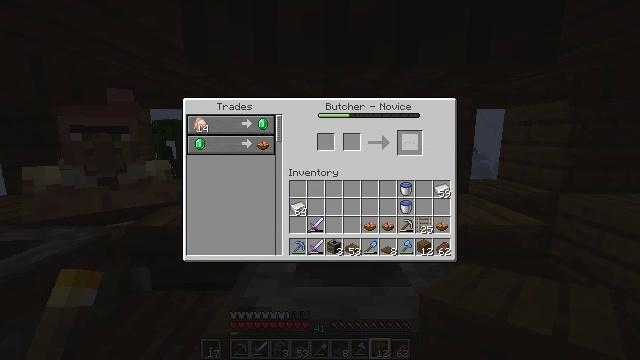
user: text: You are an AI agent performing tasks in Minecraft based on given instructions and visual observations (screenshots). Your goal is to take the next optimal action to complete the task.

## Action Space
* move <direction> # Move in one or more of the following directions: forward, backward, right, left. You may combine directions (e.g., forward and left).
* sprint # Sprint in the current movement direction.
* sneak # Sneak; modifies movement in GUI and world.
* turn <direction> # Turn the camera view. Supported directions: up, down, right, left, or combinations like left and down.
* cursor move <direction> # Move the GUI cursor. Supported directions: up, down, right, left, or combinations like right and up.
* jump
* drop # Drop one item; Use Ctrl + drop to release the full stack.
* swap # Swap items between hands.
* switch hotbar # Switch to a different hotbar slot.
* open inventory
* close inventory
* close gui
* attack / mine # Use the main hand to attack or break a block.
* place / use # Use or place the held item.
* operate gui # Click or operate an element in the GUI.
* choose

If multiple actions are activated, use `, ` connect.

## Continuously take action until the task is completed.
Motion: motion action
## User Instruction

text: Combine ingredients at the crafting table to get rabbit stew.
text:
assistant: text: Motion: sneak